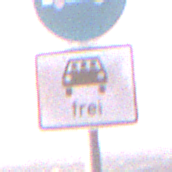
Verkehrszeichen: MehrfachbesetzePersonenkraftwagenFrei
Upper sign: Busssonderstreifen
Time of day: Dawn
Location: Outdoor (RoadRail)
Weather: Clear
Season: NotSpecified
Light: Natural